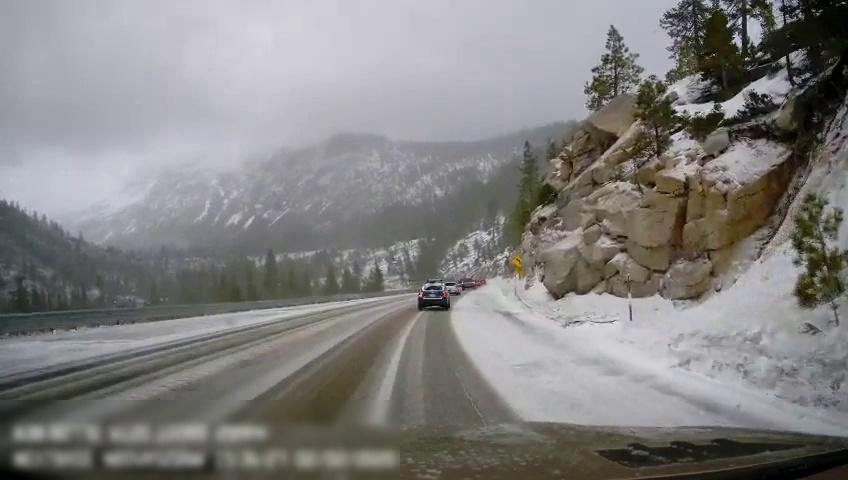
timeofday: Day
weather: Snowy
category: Drivable Space
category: Vehicles | Car
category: Vehicles | Truck
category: Vehicles | Car